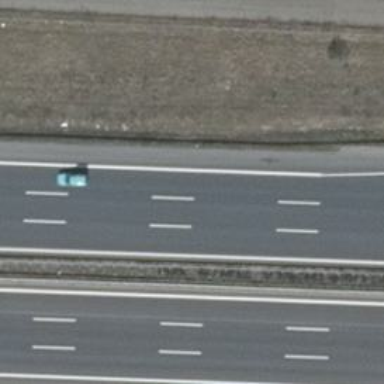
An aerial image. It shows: Motorway with concrete surface.